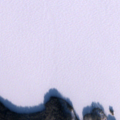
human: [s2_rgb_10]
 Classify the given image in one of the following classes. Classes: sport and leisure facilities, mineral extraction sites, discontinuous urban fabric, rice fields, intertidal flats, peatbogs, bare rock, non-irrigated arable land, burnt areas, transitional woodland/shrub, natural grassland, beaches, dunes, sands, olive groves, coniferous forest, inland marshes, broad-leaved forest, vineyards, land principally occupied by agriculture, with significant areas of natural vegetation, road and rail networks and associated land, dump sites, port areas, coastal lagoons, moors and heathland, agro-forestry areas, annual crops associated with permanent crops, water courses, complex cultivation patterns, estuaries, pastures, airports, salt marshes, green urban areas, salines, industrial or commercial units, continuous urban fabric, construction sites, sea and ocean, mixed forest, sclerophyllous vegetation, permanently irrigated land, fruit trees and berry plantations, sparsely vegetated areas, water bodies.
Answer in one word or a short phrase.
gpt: coniferous forest, water bodies